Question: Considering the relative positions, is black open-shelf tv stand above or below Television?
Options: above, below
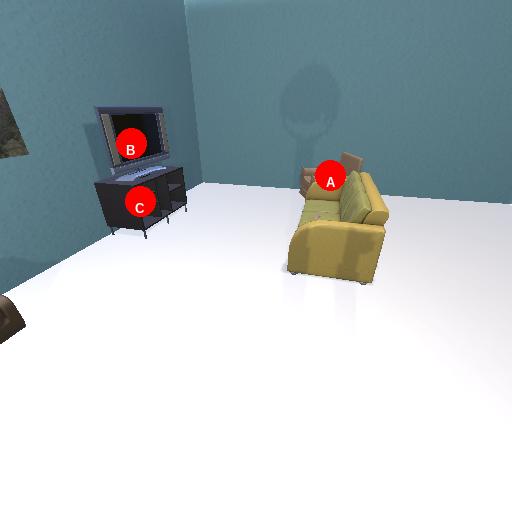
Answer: above